Question:
I want to set icon on button on center place through programatically as the above diagram please any one help me...
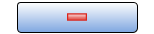
Answer: May This helps you..
Set background image for button which is in Drawable folder then use below code:
'''
btn.setBackgroundResource(R.drawable.image);
'''
'''
btn.setBackgroundDrawable(getResources().getDrawable(R.drawable.image));
'''
'setCompoundDrawableWithIntrinsicBounds().'
Look More Regarding 'setCompoundDrawableWithIntrinsicBounds()' in its documentation : <URL>
'setCompoundDrawableWithIntrinsicBounds(R.drawables.minus,0,0,0);'
Add this line in XML: 'android:paddingLeft="100dp"'